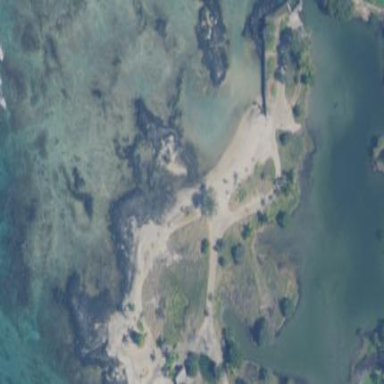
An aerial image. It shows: Beautiful beach with natural surroundings.